Question: How to resolve this simple formula in Matlab?

This is sum of combinations. There is function 'nchoosek' to get number of combinations (n,k).
'nchoosek(k+m, i)' will find this for an 'i'. But how to find for all ranges of 'i'?
So, the only way to resolve this, is to write loop? Or I can do it inline - with matlab functions?
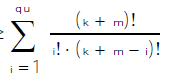
Answer: If the sum goes from '0' to 'm+k', then the answer is '2^(m+k)', no iteration required. If the sum is from '1' to 'm+k', then the answer is '2^(m+k)-1'.
If you're insistent, then the 'for' loop looks like this:
'''
s = 0;
for i=1:qu
s = s + nchoosek(m+k,i);
end
'''
The function <URL> can take a vector as the first argument, but not as the second.